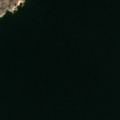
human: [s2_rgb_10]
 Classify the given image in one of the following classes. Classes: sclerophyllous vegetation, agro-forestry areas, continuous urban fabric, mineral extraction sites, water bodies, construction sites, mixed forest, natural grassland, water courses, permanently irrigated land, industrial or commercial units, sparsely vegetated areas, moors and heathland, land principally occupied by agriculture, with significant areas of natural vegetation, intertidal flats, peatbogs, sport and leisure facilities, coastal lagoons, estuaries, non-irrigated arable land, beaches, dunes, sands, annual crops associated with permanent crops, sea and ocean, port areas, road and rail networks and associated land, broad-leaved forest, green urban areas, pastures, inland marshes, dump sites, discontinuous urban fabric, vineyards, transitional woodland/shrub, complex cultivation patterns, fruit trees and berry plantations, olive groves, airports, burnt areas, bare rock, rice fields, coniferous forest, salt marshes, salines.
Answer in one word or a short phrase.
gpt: bare rock, sea and ocean